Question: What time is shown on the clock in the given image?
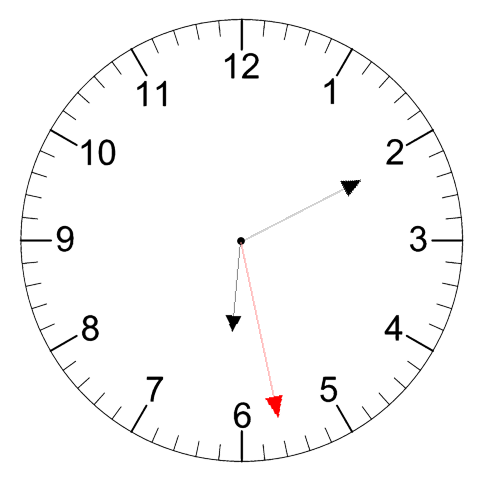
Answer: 06:10:28